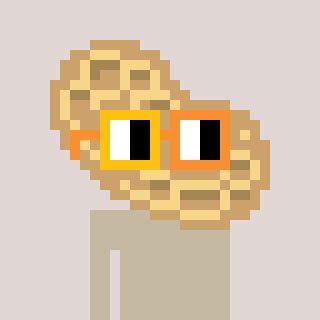
a pixel art character with square yellow and orange glasses, a peanut-shaped head and a computerblue-colored body on a warm background